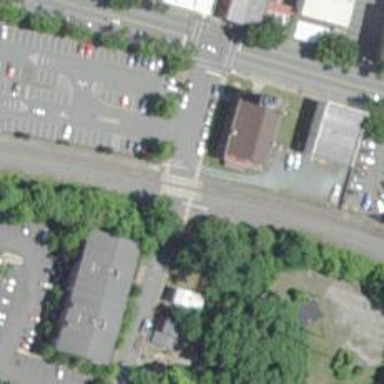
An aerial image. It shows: Crossing for the railway.